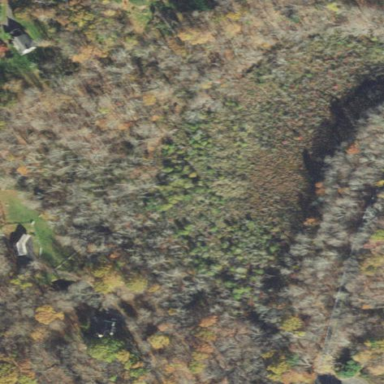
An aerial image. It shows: Existing Preserved Open Space in woodland area.